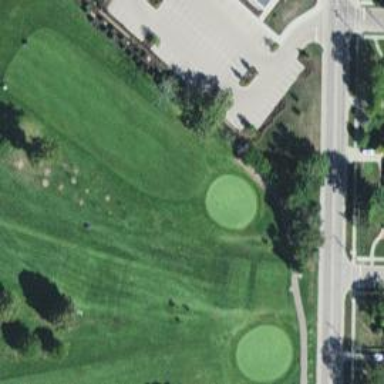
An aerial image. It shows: View of golf hole.